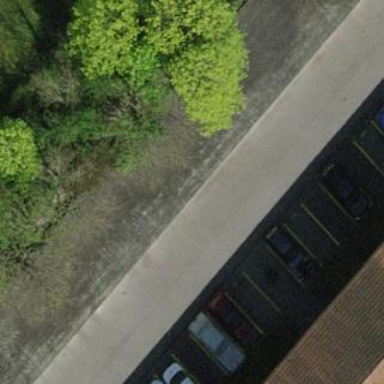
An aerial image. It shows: Garage building.